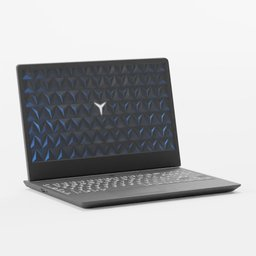
Label: electronics